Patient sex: M
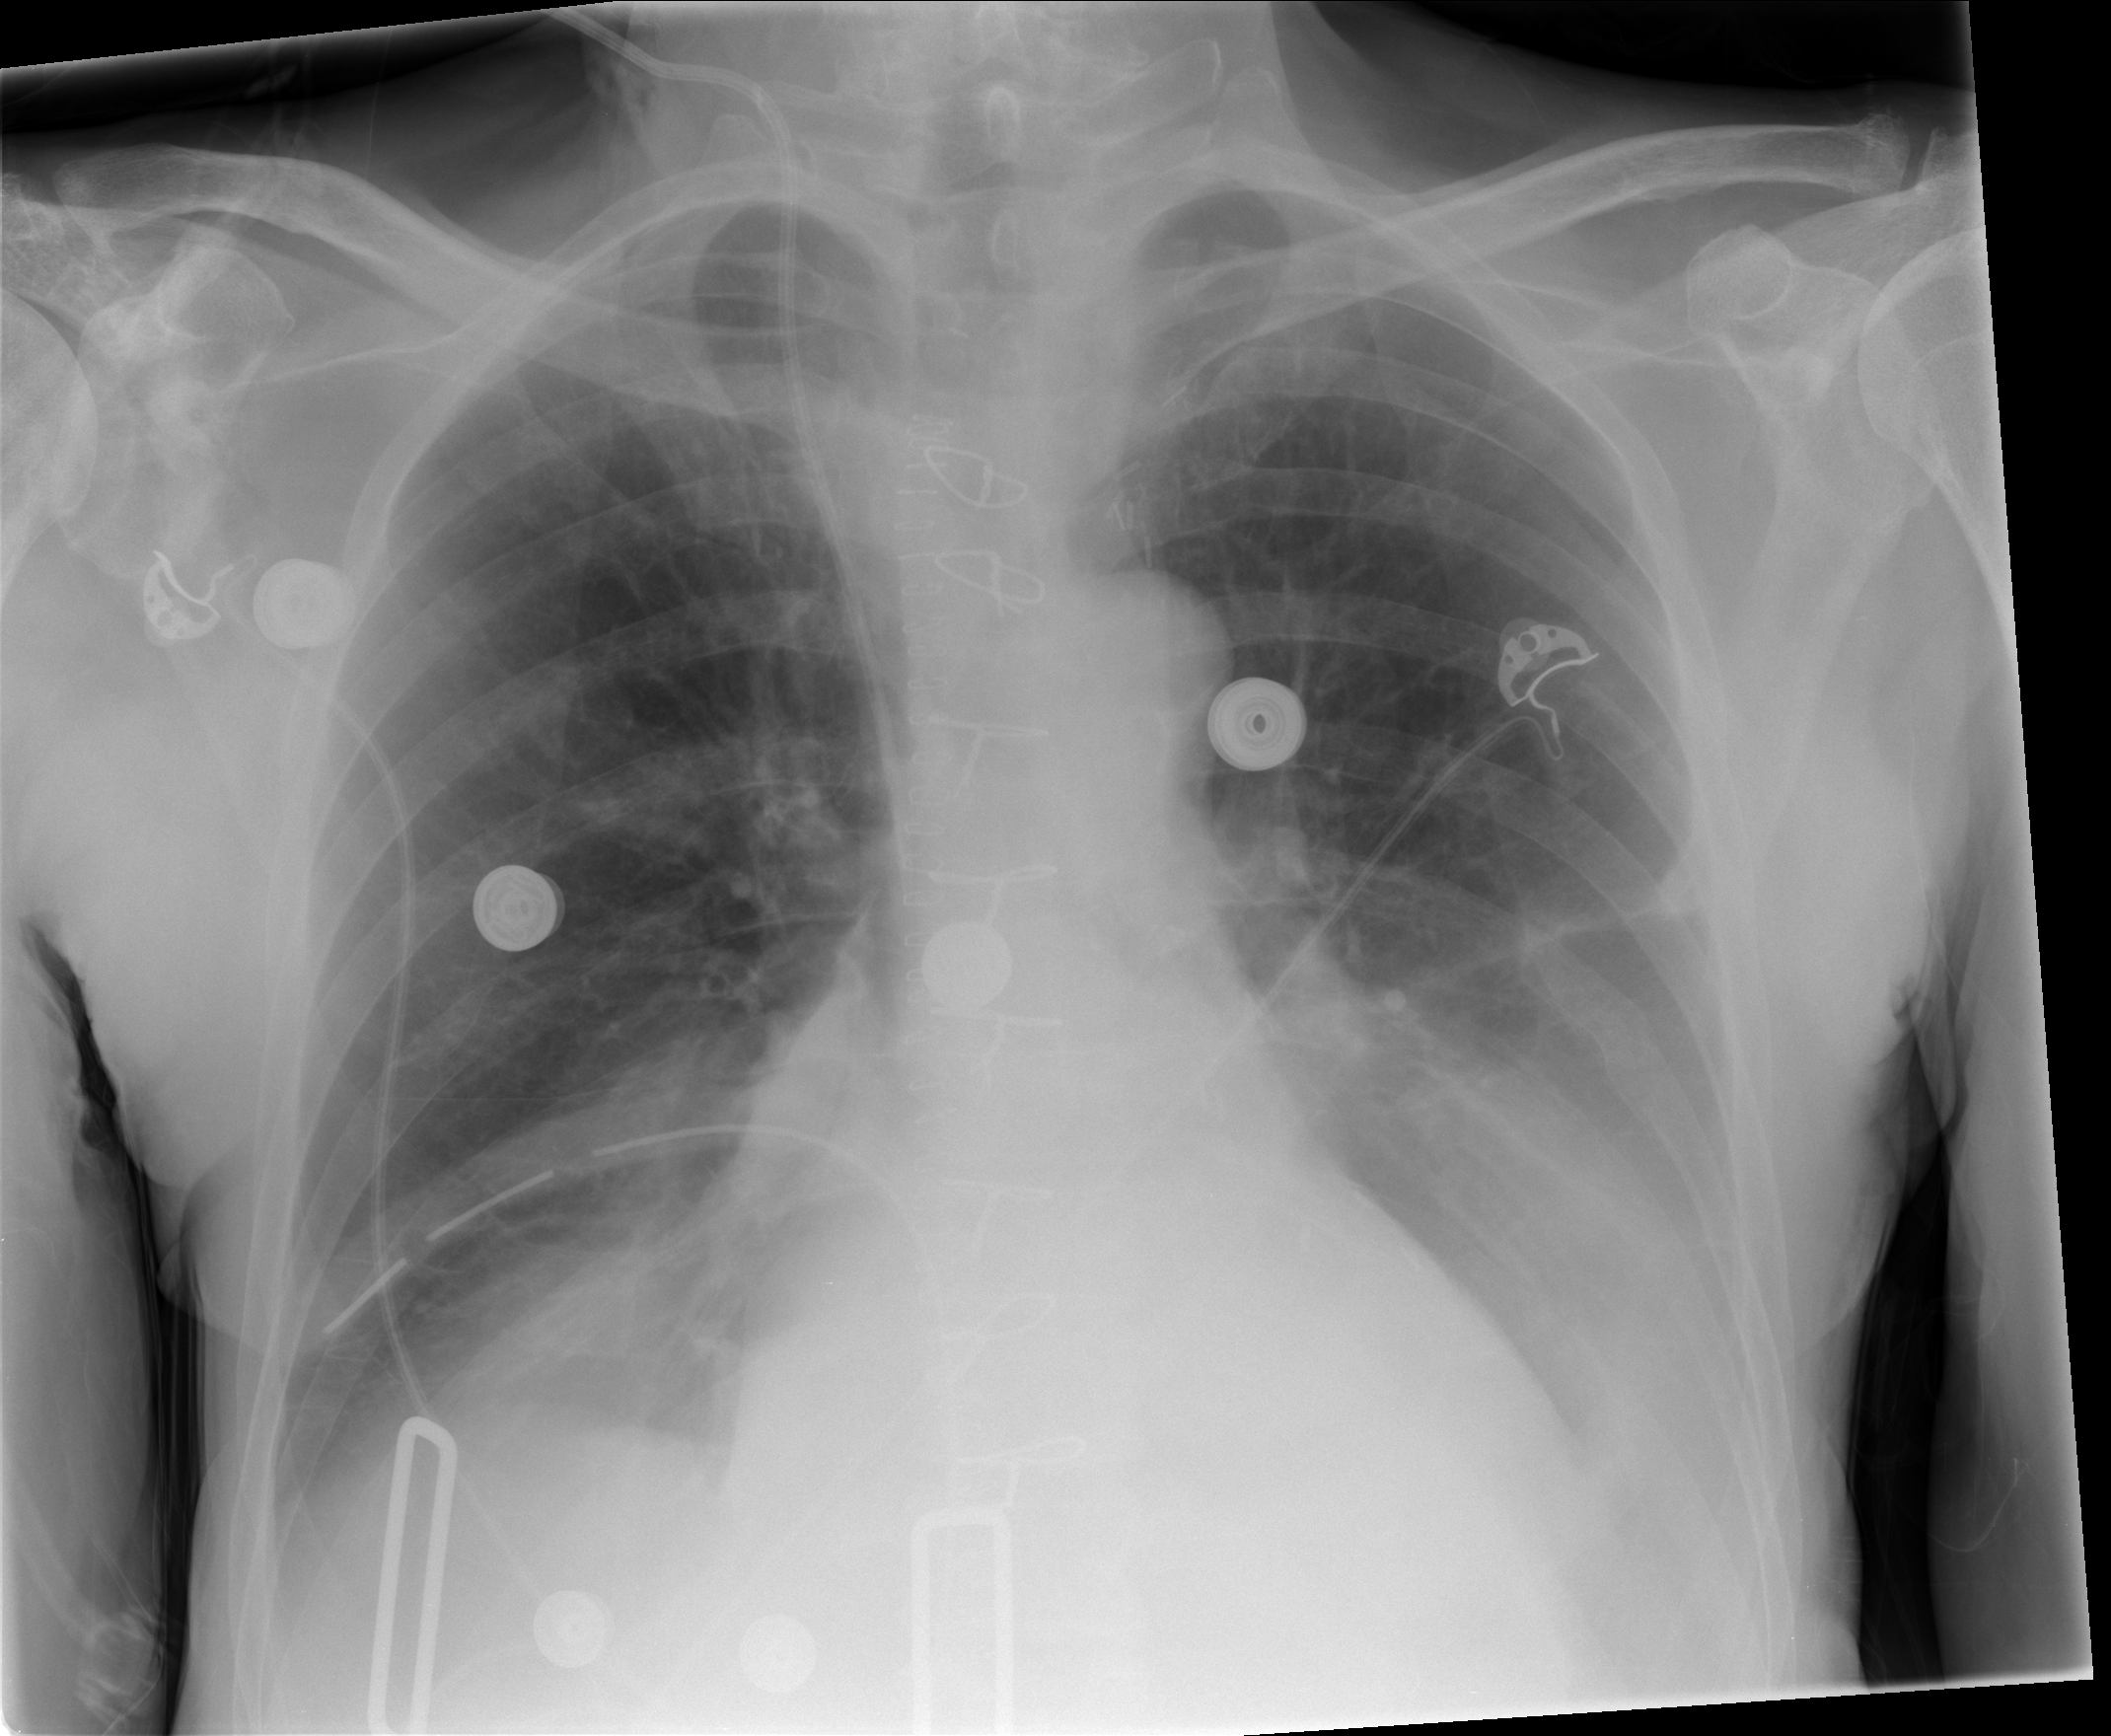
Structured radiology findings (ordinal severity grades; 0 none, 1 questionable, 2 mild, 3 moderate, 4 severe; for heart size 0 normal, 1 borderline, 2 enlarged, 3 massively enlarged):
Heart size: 0
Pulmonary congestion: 0
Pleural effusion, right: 2
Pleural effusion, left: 3
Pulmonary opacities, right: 0
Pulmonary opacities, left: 0
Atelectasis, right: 2
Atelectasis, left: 2